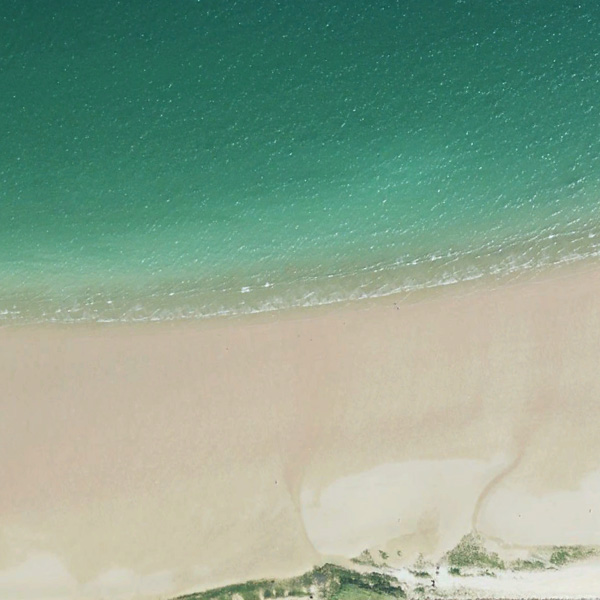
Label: Beach